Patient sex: M
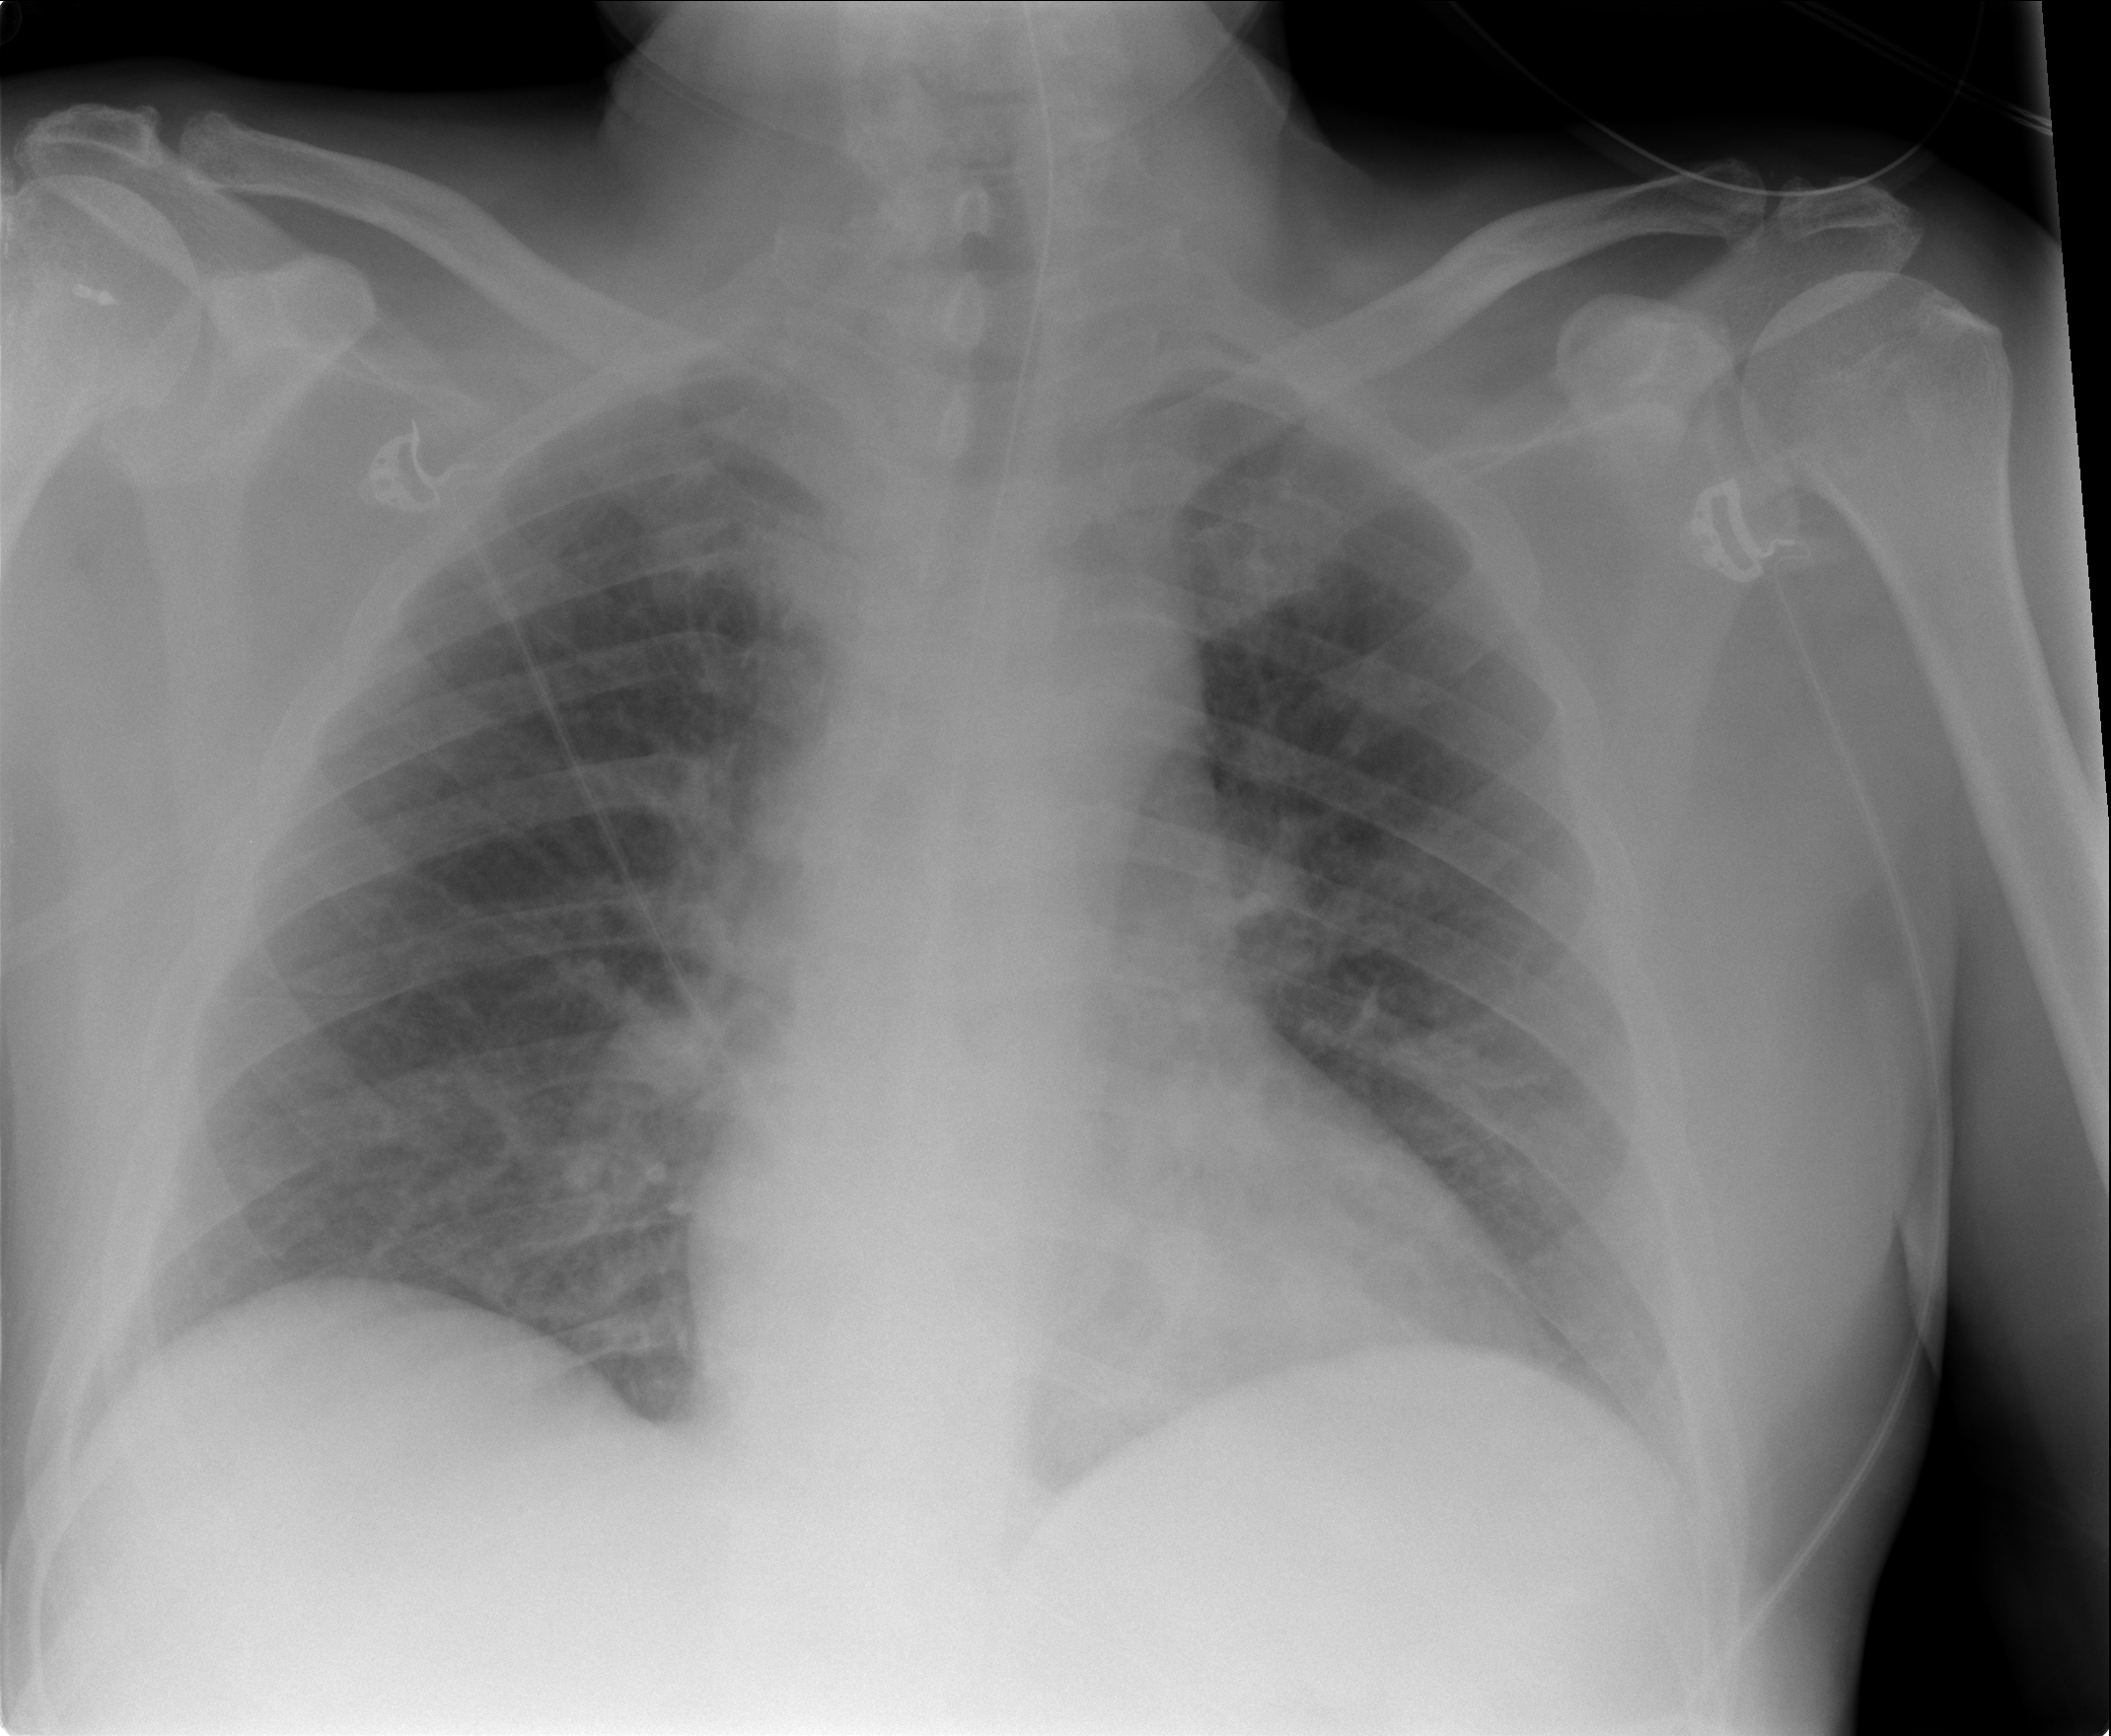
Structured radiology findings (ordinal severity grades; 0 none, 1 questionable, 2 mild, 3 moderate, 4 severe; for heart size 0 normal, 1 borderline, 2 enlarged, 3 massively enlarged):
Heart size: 0
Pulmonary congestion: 2
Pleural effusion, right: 0
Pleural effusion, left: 0
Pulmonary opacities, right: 0
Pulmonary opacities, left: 0
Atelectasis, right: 0
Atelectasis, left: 0